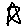
Label: star